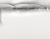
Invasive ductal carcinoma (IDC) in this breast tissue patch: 0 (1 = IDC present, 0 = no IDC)